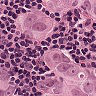
Metastatic tissue present: yes